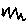
Label: zigzag